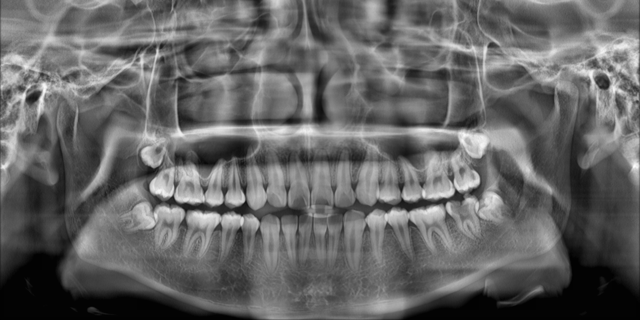
adult